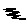
Label: zigzag